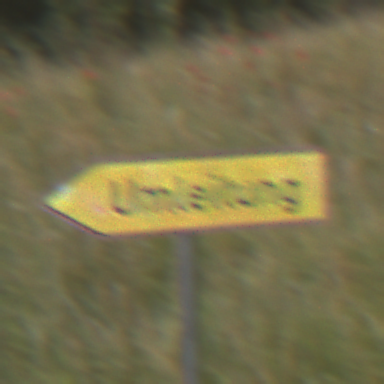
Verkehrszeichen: UmleitungswegweiserLinksweisend
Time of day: Midday
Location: Outdoor (Nature)
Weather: Clear
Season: NotSpecified
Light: Natural